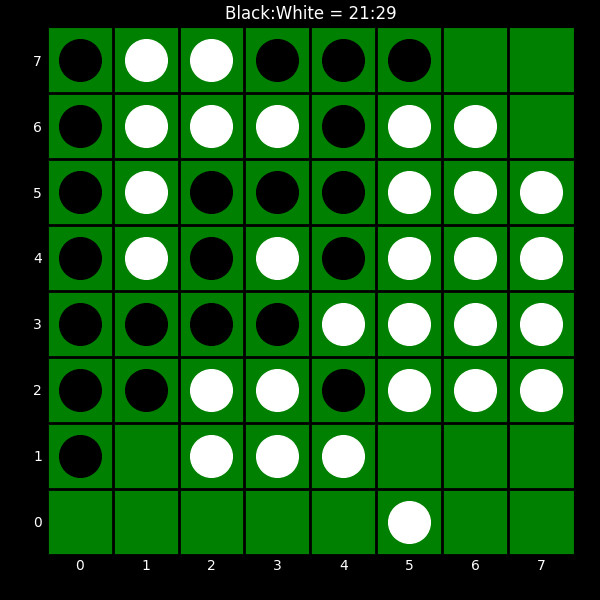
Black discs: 21
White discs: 29